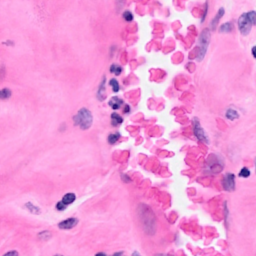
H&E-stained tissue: Breast